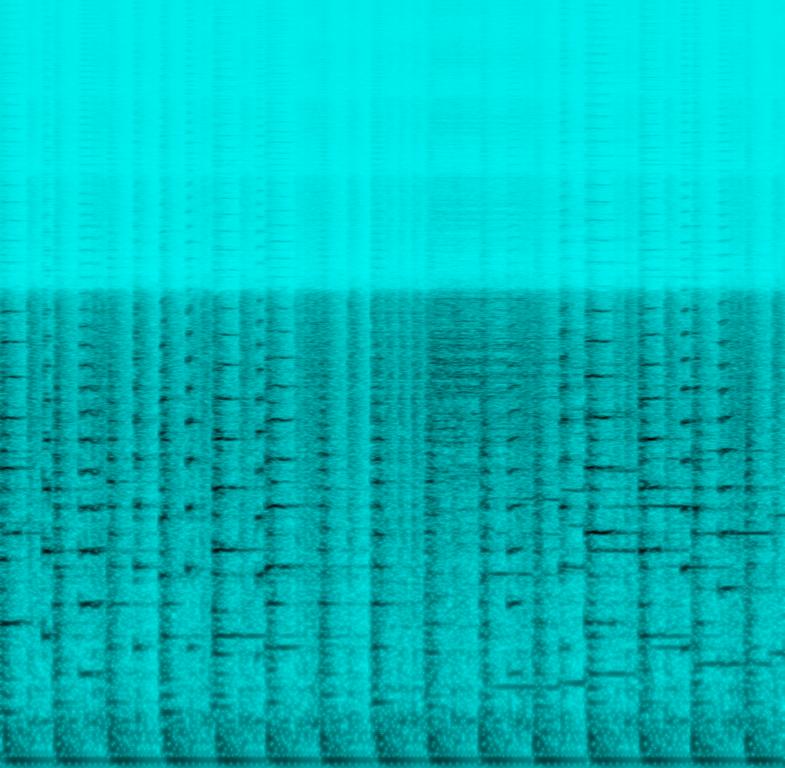
The low quality recording features a big band song that consists of an addictive trumpet melody, simple woodwind melody, groovy trombone and muffled drums that include snare and crash hits. Overall it sounds dull and muffled, but still happy and fun.